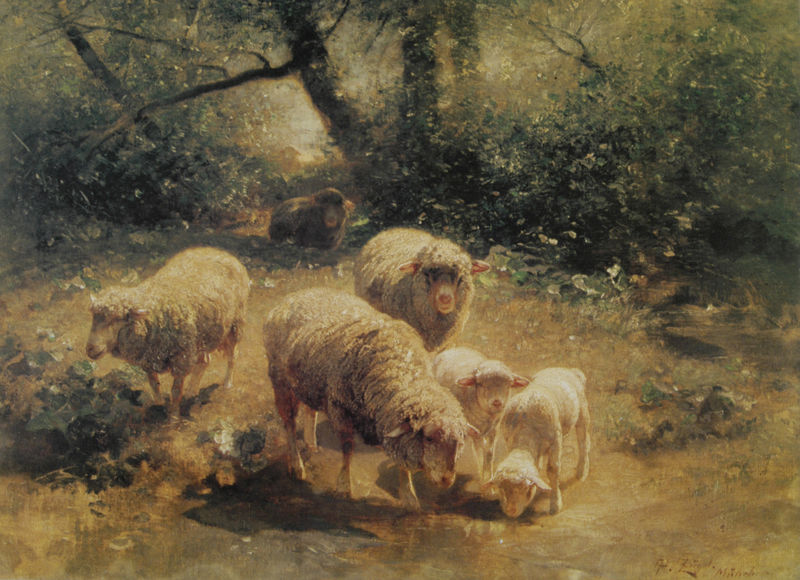
Titel: Besonnte Schafe
Künstler: Heinrich Zügel
Institution: (Privatbesitz)
Schlagwörter: baum, blätter, dunkel, gemälde, laub, schatten, wasser, weiß, bäume, gelb, grün, impressionismus, landschaft, ocker, ufer, äste, blumen, braun, grau, licht, schwarz, symbol, ölbild, gras, rasen, tiere, wiese, gruppenporträt, signatur, öl, ast, erde, gräser, natur, strauch, weide, zweige, busch, büsche, gebüsch, sonne, sträucher, boden, blatt, wald, genre, stilleben, beine, fell, zügel, bein, tag, grasen, herde, idylle, romantik, essen, wolle, frühling, impression, lamm, schaf, weiden, münchen, zweig, idyll, lichtung, liebermann, unterholz, hintergund, schnauze, ostern, fressen, dickicht, tränke, frühjahr, sechs, bock, lämmer, schafe, böcke, höhö, lämmchen, schafbock, schafböcke, nachzügler